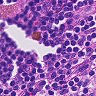
Metastatic tissue present: no